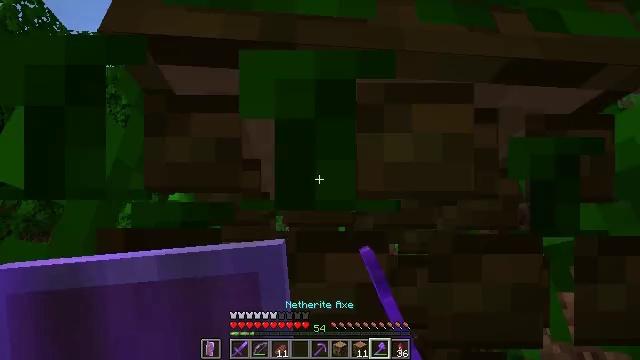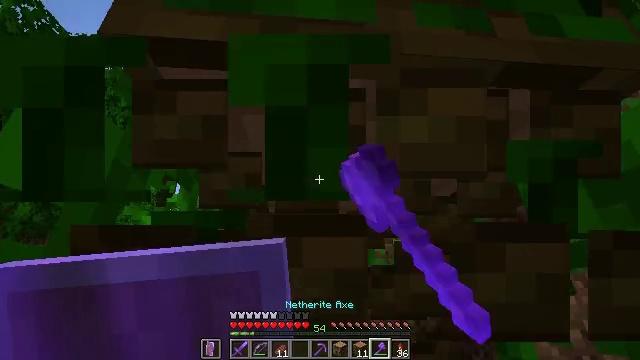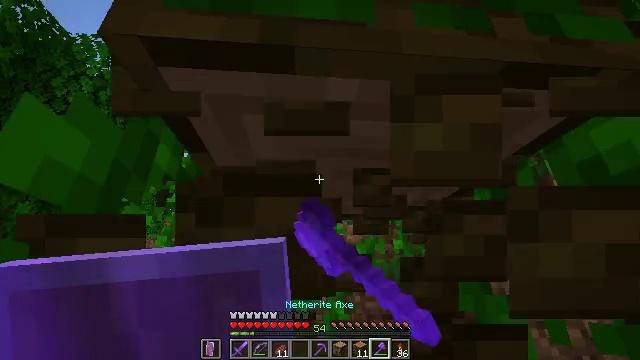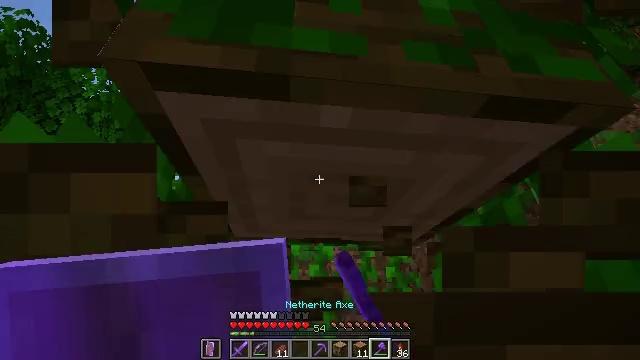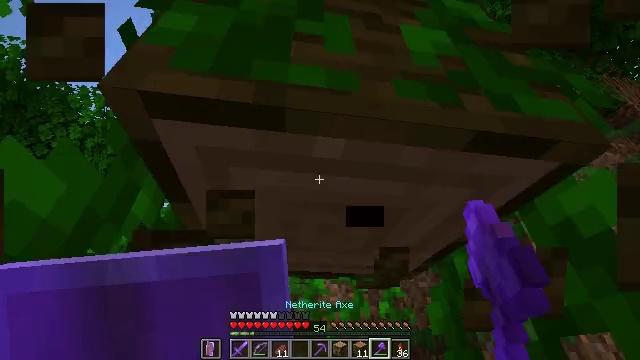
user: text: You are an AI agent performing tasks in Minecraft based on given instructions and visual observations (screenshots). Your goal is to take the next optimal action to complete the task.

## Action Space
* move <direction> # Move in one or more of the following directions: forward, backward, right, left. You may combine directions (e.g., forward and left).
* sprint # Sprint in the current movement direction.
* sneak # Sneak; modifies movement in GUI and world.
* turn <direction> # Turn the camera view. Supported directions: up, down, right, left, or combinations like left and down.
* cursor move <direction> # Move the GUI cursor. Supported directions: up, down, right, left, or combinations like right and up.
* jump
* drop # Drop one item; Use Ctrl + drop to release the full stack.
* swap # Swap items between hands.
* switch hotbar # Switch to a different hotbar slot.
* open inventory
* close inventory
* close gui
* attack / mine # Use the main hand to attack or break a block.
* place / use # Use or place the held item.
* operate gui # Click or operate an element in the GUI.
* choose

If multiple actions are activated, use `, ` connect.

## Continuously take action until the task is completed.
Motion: motion action
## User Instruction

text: Use an axe to chop the jungle log.
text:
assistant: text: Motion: attack / mine
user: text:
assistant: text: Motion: attack / mine
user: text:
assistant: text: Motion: turn right and up, attack / mine
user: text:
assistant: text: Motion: turn right and up, attack / mine
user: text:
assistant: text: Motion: attack / mine